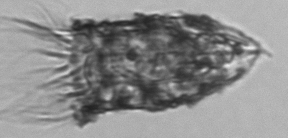
Label: Tintinnopsis